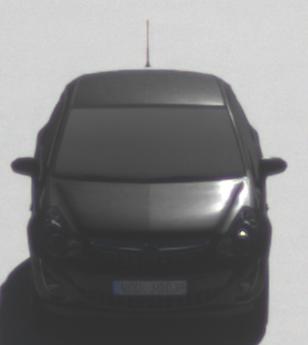
Make: Opel
Model: Corsa 1.2
Detailed model: Corsa (D)
Model produced from: 2011/01
Model produced until: 2014/08
Doors: 3
Color: black
Road condition: dry road
Daytime: midday
Contrast: high contrast